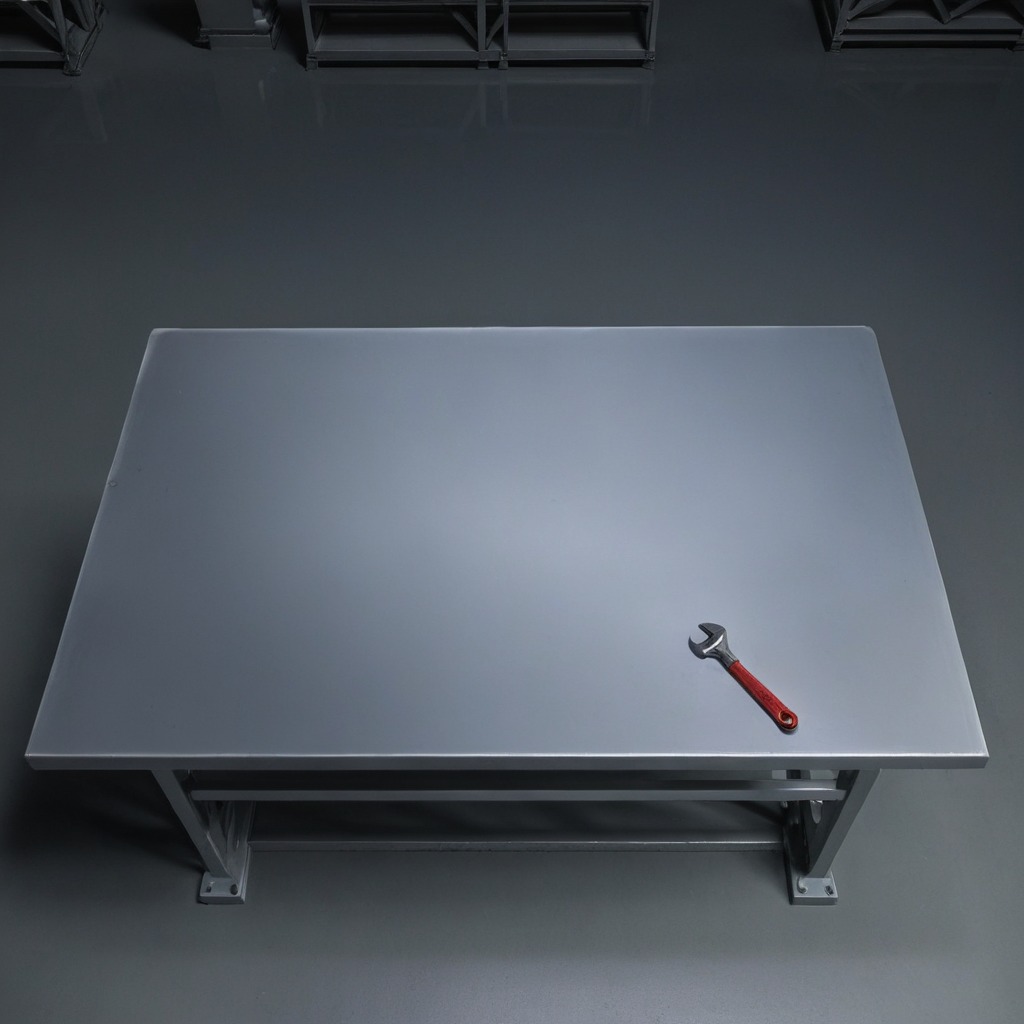
A wrench is lying on the tabletop.